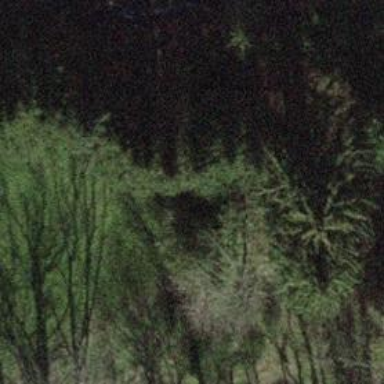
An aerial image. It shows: Evergreen tree with needle-leaved leaves.